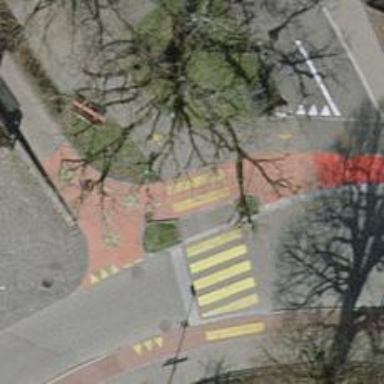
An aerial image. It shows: Marked crossing with zebra markings on the road.